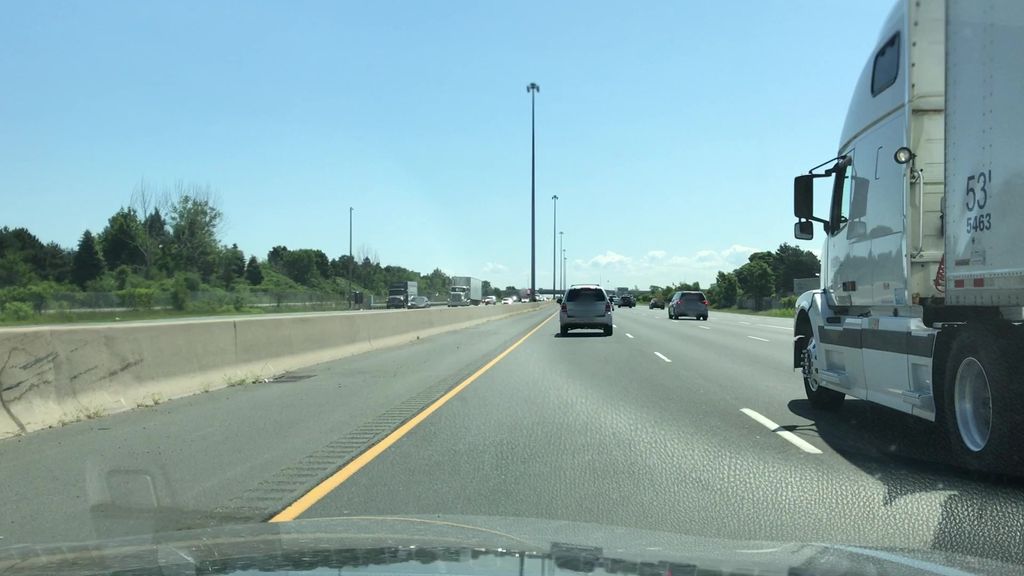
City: hamilton